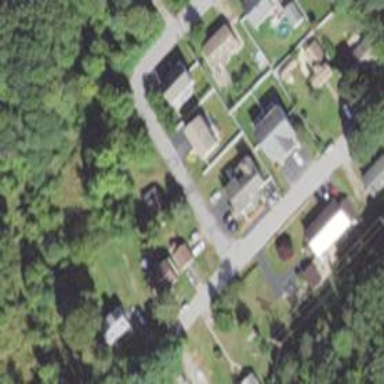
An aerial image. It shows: Residential driveway.